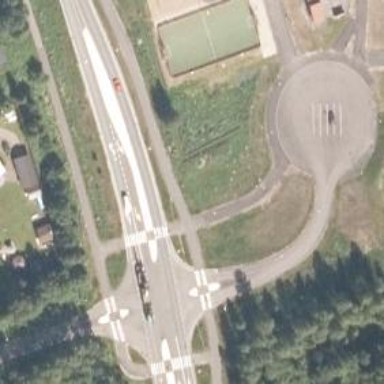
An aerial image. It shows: Zebra crossing on footway.